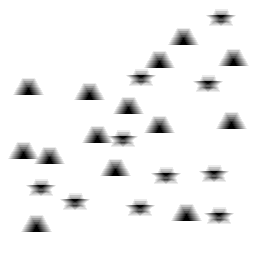
Squares: 0
Triangles: 14
Stars: 10
Total shapes: 24